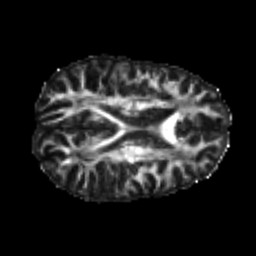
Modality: FA
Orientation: axial
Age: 24
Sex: male
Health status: healthy
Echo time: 0.074 s